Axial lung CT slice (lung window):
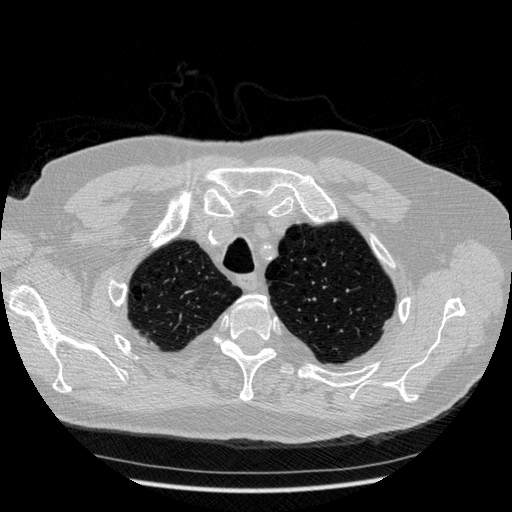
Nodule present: no